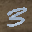
Label: 3